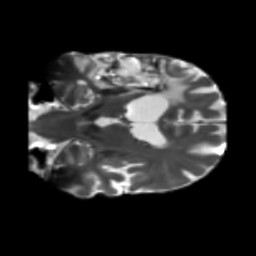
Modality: T2w
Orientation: coronal
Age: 55
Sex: male
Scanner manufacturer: siemens
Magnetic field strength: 3 T
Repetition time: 5.47 s
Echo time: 0.0854 s